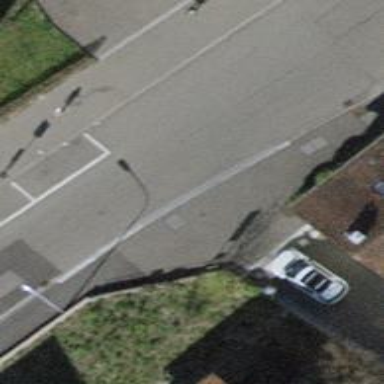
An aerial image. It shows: Asphalt living street with opposite cycleway.